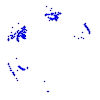
Particle: kaon